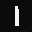
Label: 1